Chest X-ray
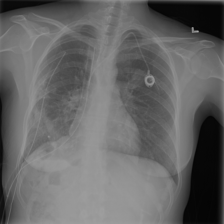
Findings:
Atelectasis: negative
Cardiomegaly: negative
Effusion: negative
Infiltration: negative
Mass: positive
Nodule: negative
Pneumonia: negative
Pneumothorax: negative
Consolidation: negative
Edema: negative
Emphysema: negative
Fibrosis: negative
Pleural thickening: negative
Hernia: negative